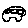
Label: car